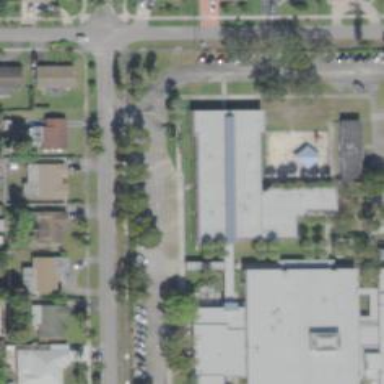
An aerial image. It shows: School building.